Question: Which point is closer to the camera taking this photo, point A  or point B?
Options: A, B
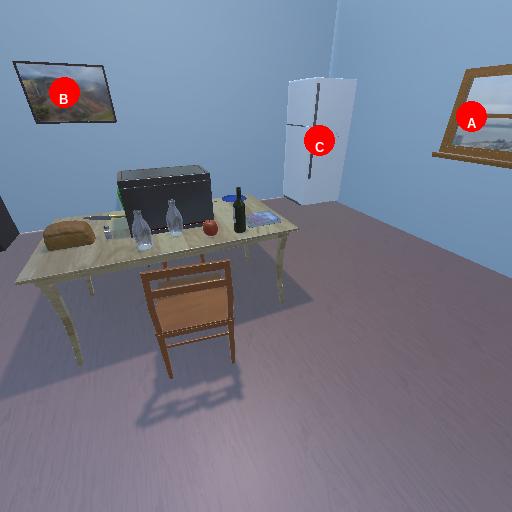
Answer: A